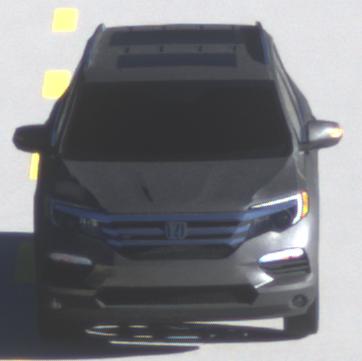
Make: Honda
Model: Pilot
Detailed model: 3
Model produced from: 2015
Model produced until: 2022
Doors: 5
Color: gray
Road condition: dry road
Daytime: sunrise or sunset
Contrast: medium contrast